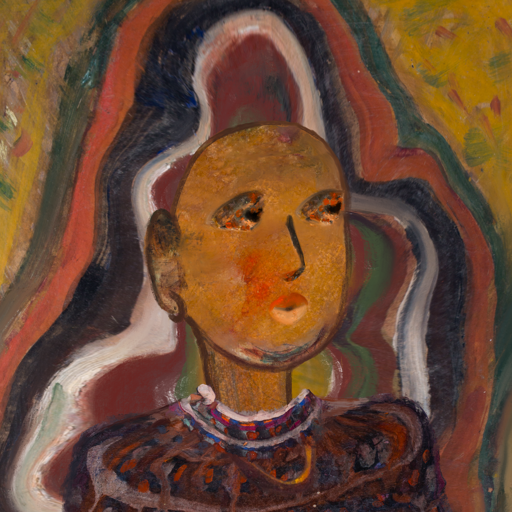
Background: AfterRaid, Head And Neck Side: Pipe, Face Side: Gypsy_Queen, Bust: Hypocrite, Hair Side: Blank, Head Accessory: Blank, Second Necklace: Comrade, Necklace: Hypocrite_1, Baby: Blank